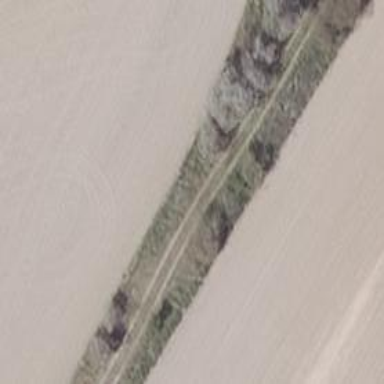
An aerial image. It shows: Row of deciduous broadleaved trees.